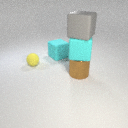
large brown metal cylinder to the right of large cyan rubber cube